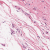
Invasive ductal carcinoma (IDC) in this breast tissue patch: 0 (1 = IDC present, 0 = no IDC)